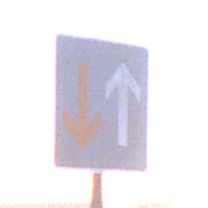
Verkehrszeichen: VorrangVorGegenverkehr
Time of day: SunriseSunset
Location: Outdoor (Nature)
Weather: Clear
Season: NotSpecified
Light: Natural